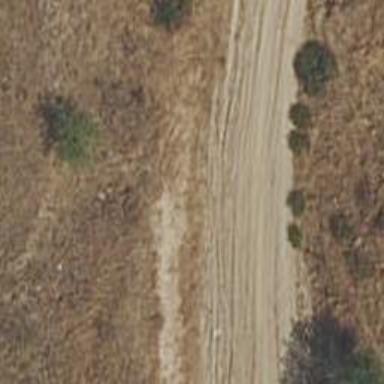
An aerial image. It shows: Dirt track road.